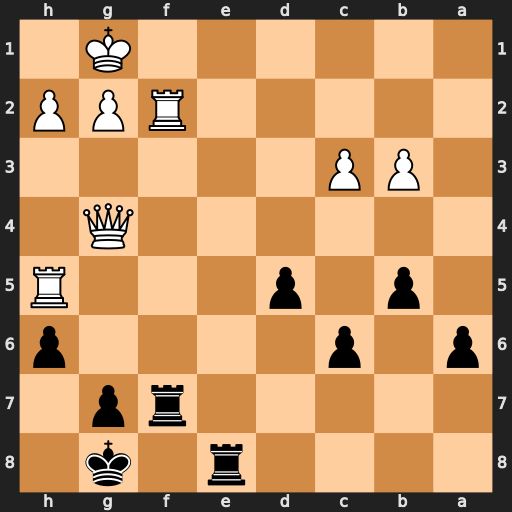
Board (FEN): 4r1k1/5rp1/p1p4p/1p1p3R/6Q1/1PP5/5RPP/6K1
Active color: b
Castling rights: -
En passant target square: -
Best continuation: Re1+ Rf1 Rexf1#